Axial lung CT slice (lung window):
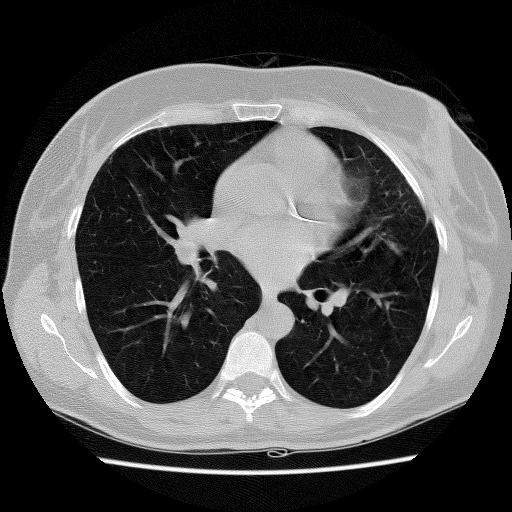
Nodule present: no